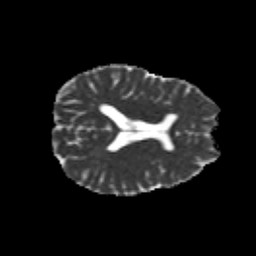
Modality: MD
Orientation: axial
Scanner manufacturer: siemens
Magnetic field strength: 3 T
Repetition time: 6.8 s
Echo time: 0.093 s